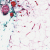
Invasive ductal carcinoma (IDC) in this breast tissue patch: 0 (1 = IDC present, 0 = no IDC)